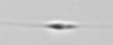
Label: Cylindrotheca_morphotype1